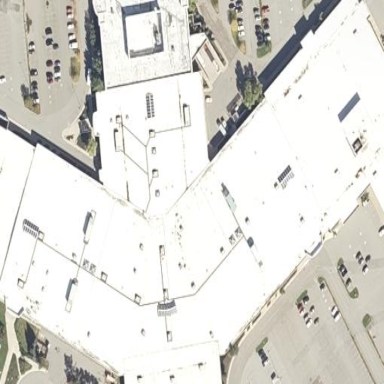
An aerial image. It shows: Retail building which is mall.